Question: How many ricochets will a ball launched from (1.0, 1.0) at 55° need to hit the target at (11.0, 9.0)? The ball reflects perfectly off the arena walls and mirror-obstacles.
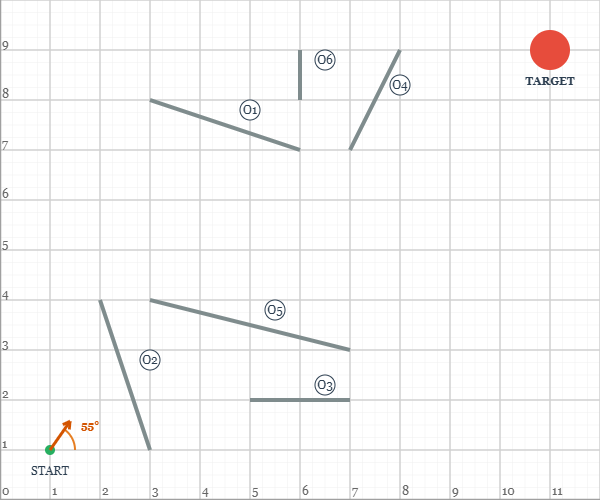
Answer: 8